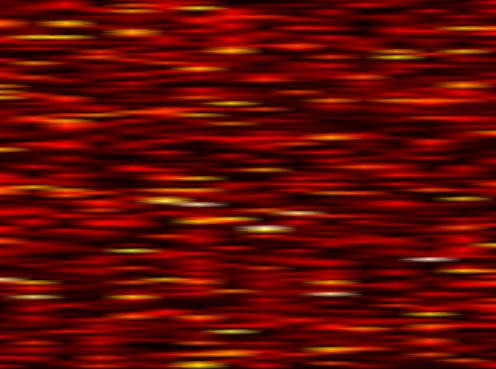
Label: UFMC